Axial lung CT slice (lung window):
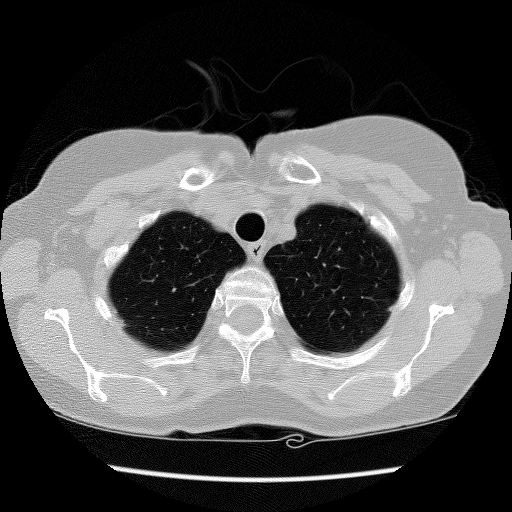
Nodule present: no